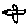
Label: bird